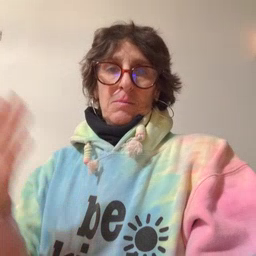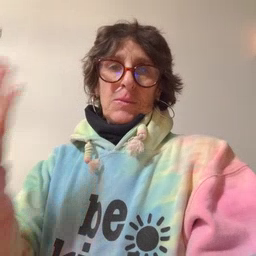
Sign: morning